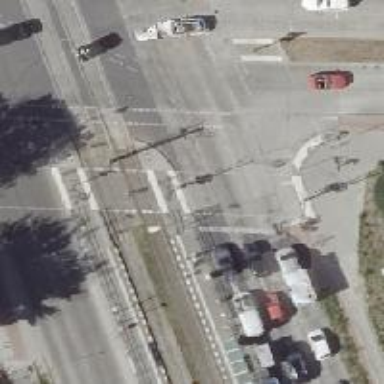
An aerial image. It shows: Footway that serves as traffic island.